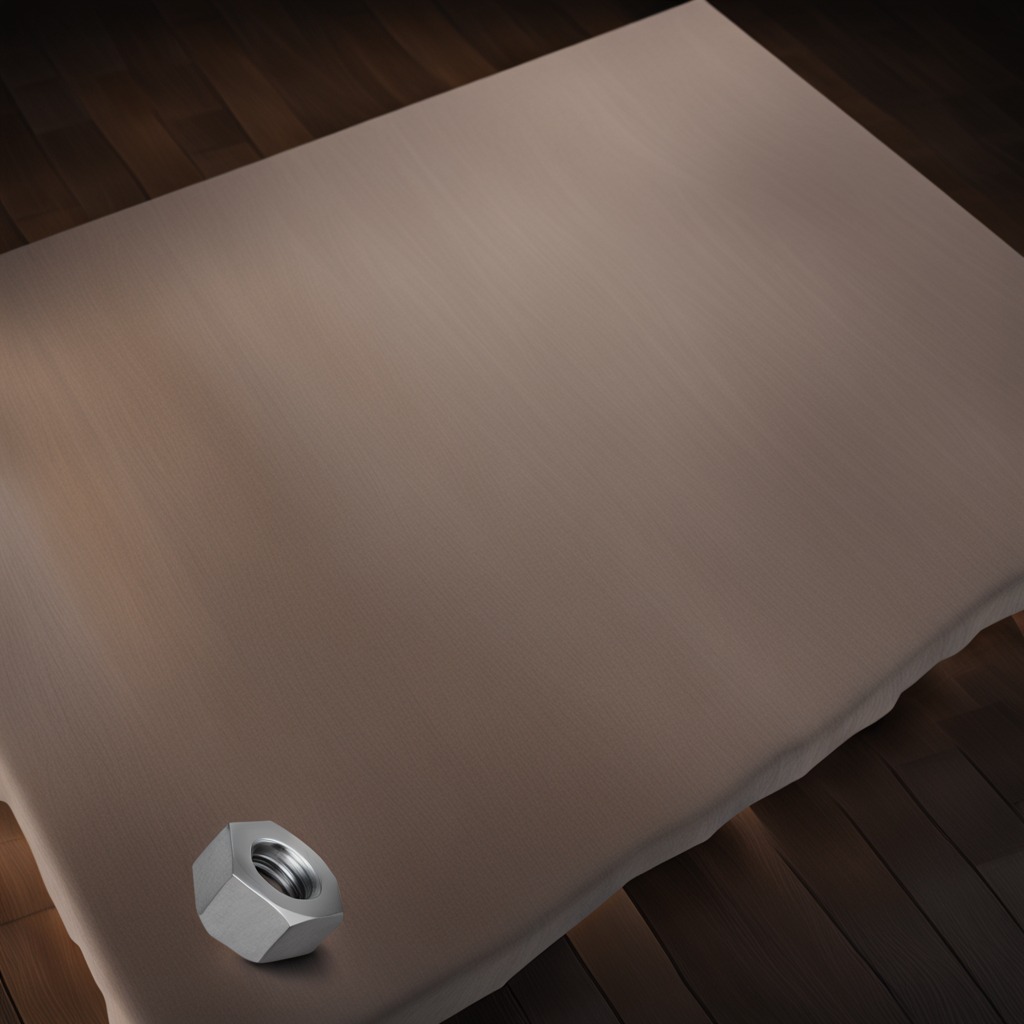
A metal nut lying on a wooden table.